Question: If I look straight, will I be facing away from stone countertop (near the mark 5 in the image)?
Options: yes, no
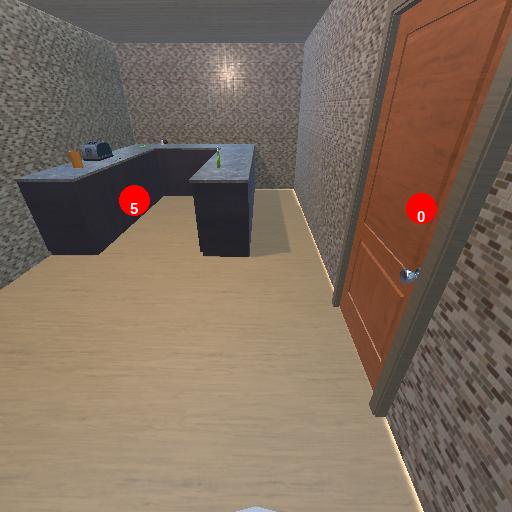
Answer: yes